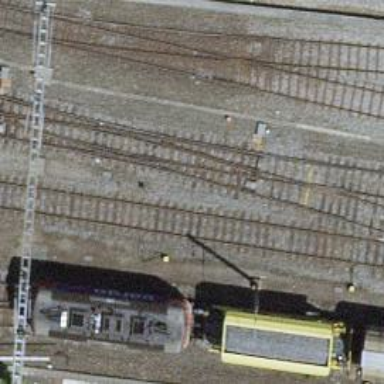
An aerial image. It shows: Railway switch.